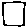
Label: square